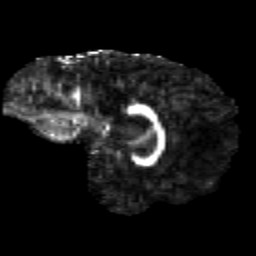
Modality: FA
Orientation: sagittal
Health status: healthy
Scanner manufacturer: siemens
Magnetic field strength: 3 T
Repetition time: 12 s
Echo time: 0.092 s